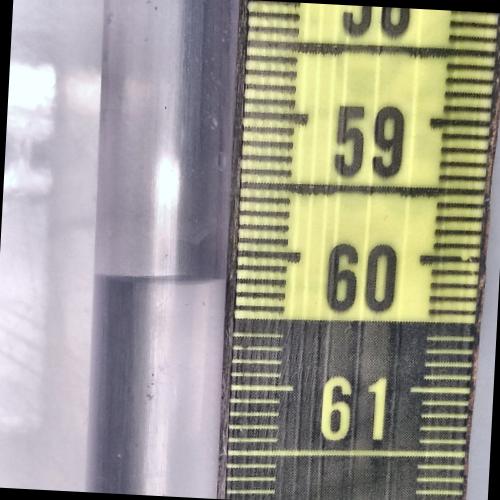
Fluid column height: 60.2 cm